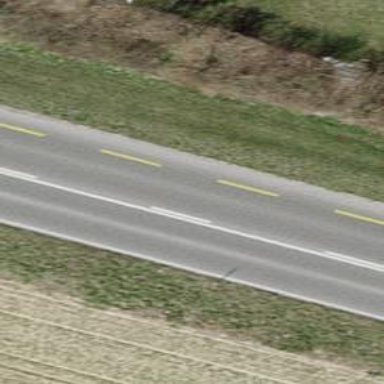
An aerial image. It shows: Asphalt road with primary highway designation. There is dedicated cycle lane on the left.